Interaction volume radius: 5 \u00c5
Interaction volume height: 15 \u00c5
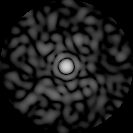
Disorder parameter: 0.8285